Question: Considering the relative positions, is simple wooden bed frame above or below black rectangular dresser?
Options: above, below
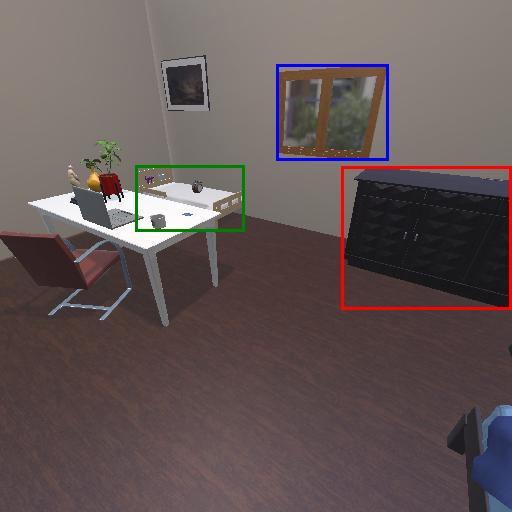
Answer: above